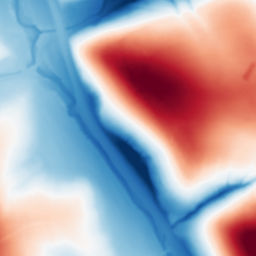
Category: multiscale
Decomposition family: dog_multiscale
Decomposition parameters: sigma_ratio: 2
n_scales: 6
base_sigma: 1
Upsampling method: quartic
Upsampling parameters: scale: 4
Upsampling scale: 4